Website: macys
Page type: billing-address
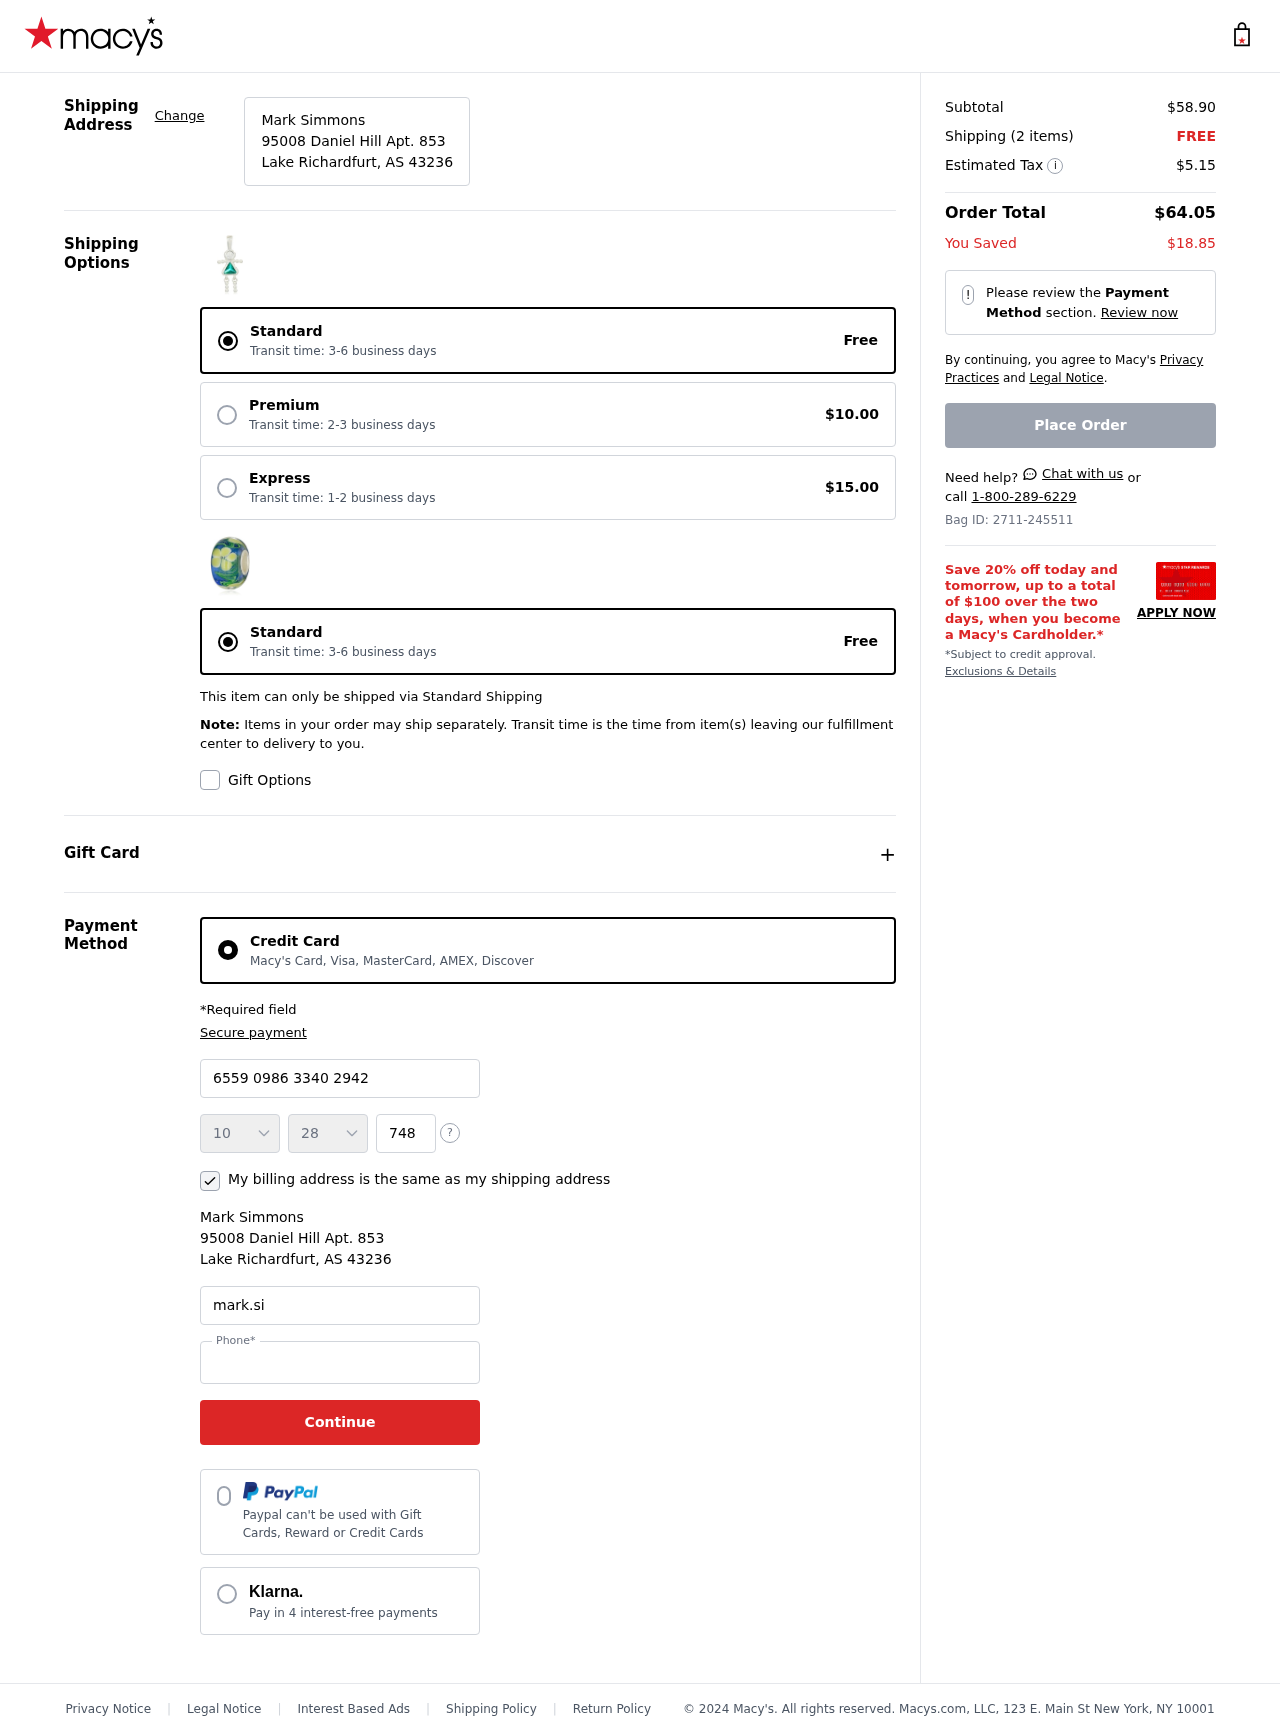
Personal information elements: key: PII_CARD_CVV
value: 748
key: PII_CARD_EXPIRY_MONTH
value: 10
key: PII_CARD_EXPIRY_YEAR
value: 28
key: PII_CARD_NUMBER
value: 6559 0986 3340 2942
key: PII_CITY_STATE_ZIP
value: Lake Richardfurt, AS 43236
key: PII_EMAIL
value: mark.simmons@yahoo.com
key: PII_FULLNAME
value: Mark Simmons
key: PII_PHONE
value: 8417556411
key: PII_STREET
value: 95008 Daniel Hill Apt. 853
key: PII_FULLNAME2
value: Mark Simmons
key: PII_CITY
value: Lake Richardfurt
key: PII_STATE
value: AS
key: PII_STATE_ABBR
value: AS
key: PII_POSTCODE
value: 43236
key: PII_POSTCODE_FULL
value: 43236
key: PII_CITY_STATE
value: Lake Richardfurt, AS
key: PII_POSTCODE_NUMERIC
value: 43236
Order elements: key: ORDER_SUBTOTAL
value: $58.90
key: ORDER_NUM_ITEMS
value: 2
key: ORDER_SHIPPING_COST
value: FREE
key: ORDER_TAX
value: $5.15
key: ORDER_TOTAL
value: $64.05
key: ORDER_SAVINGS
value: $18.85
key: ORDER_ID
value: Bag ID: 2711-245511